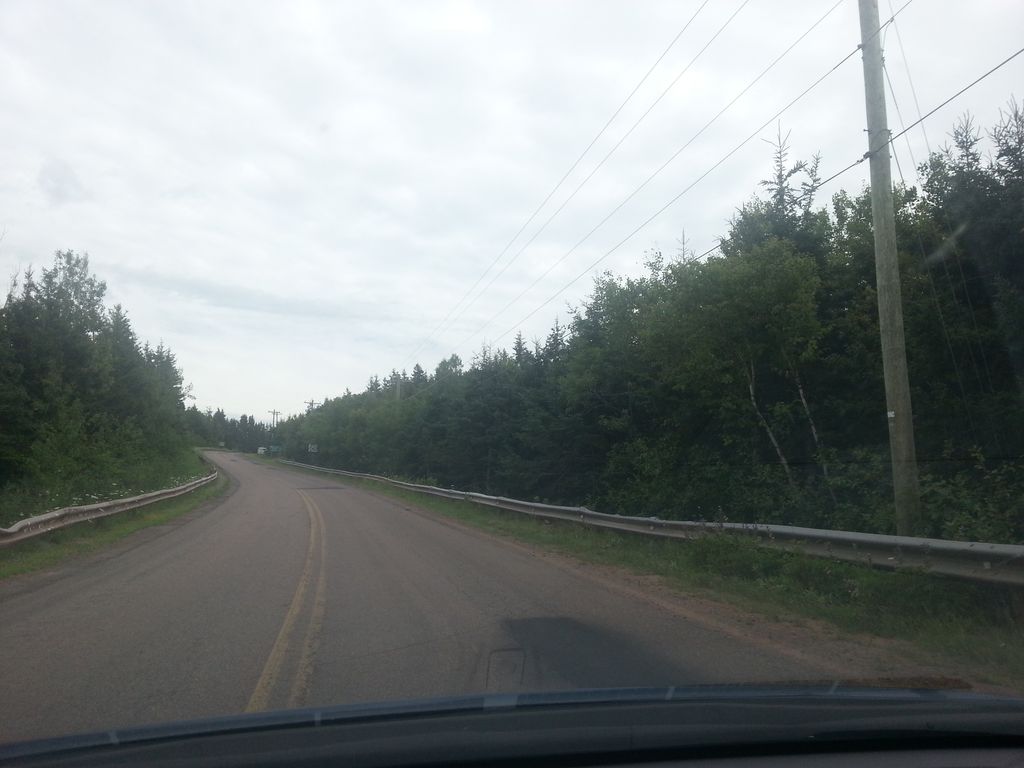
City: charlottetown